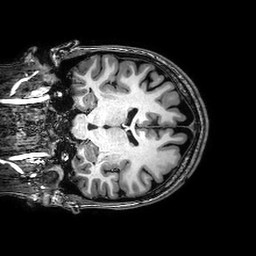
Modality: T1w
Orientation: coronal
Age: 24
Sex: female
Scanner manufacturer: philips
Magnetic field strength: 3 T
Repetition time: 0.008307 s
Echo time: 0.00381 s